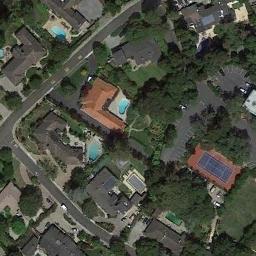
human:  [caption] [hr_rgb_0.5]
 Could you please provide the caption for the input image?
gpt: Many buildings are beside the tennis courts .

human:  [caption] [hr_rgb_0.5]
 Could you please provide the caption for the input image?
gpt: The tennis court is next to some buildings and trees .

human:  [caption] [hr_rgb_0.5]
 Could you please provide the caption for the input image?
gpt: There is a tennis court on the upper right .

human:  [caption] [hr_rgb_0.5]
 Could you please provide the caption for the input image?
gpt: Tennis court and swimming pool in the middle of a residential area surrounded by trees .

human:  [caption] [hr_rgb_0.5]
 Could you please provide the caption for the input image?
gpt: There are many green trees and buildings around the tennis court .